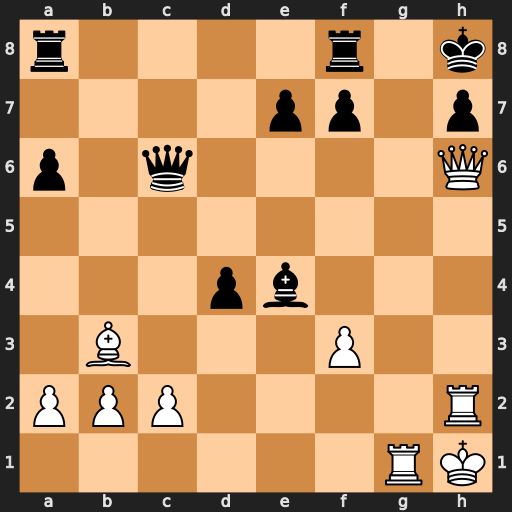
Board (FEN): r4r1k/4pp1p/p1q4Q/8/3pb3/1B3P2/PPP4R/6RK
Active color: w
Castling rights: -
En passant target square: -
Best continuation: Qg7#